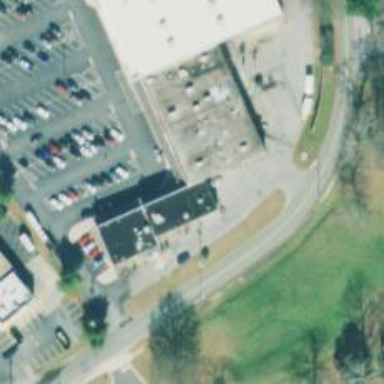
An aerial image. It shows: Post office.